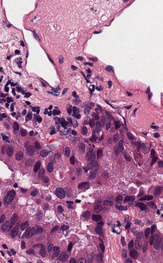
Tumor epithelial tissue: yes
Tumor-associated stroma tissue: yes
Normal tissue: no